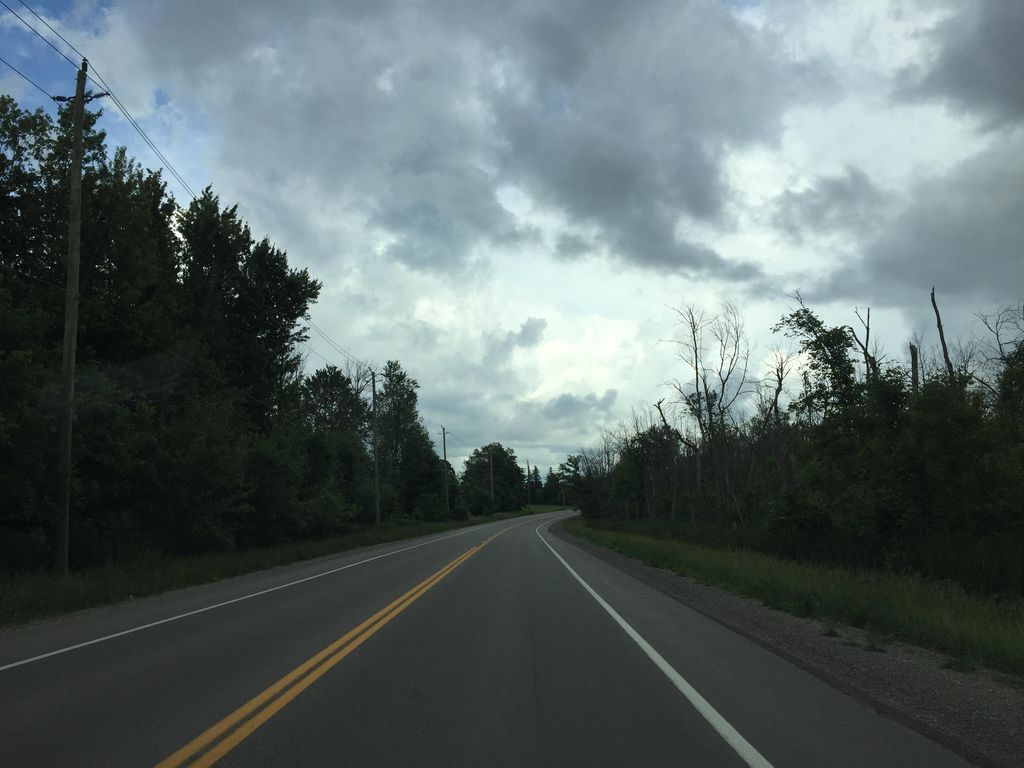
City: kitchener-waterloo